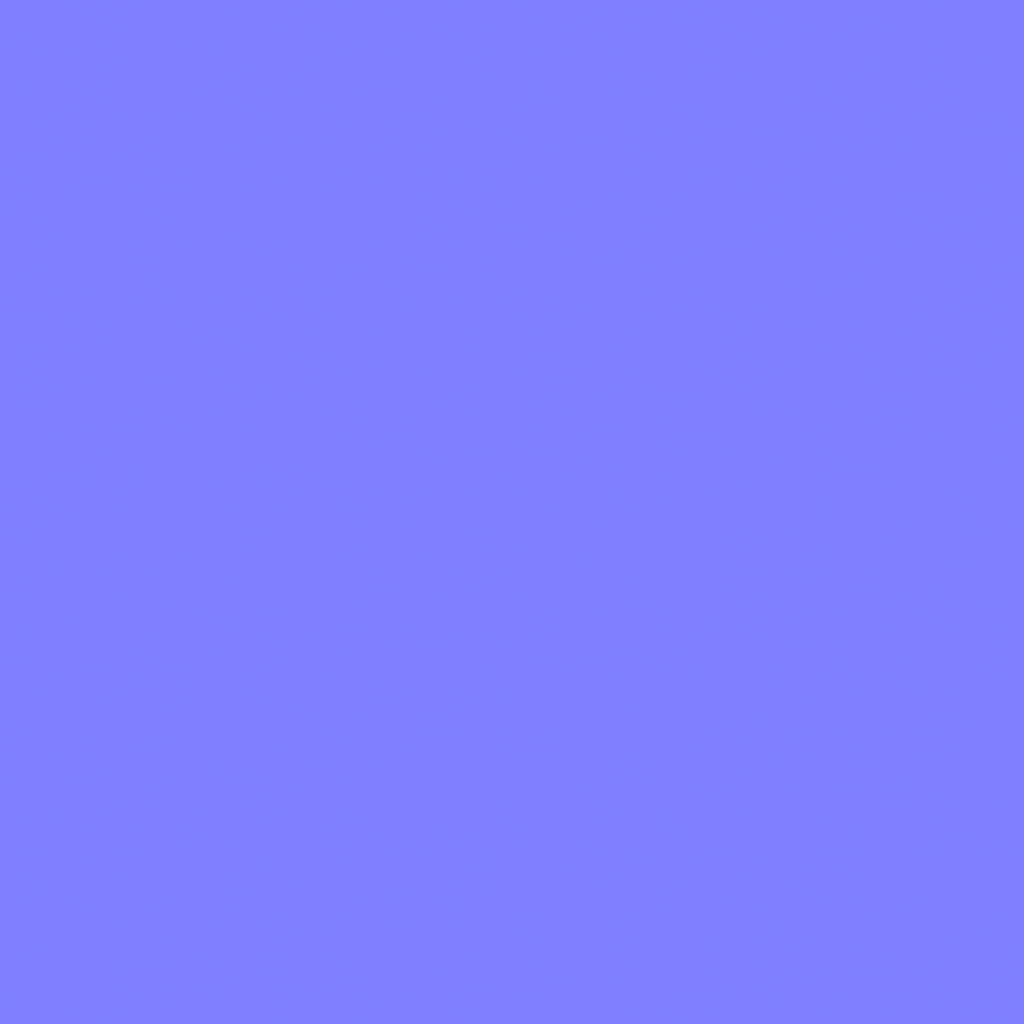
Texture map type: NormalGL